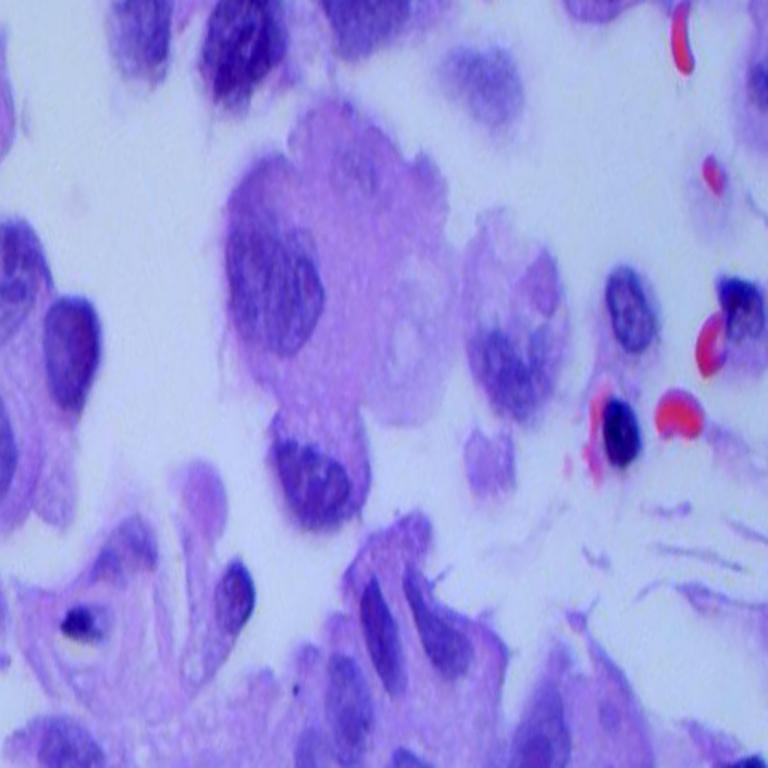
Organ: lung
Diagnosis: adenocarcinomas